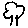
Label: tree